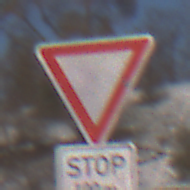
Verkehrszeichen: VorfahrtGewaehren
Zusatzzeichen unten: Entfernungsangaben3
Umgebung: Outdoor, Nature
Tageszeit: MorningAfternoon
Wetter: PartlyCloudy
Licht: Natural
Jahreszeit: Winter
Kontrast: HighContrast